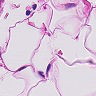
Metastatic tissue present: no